Aerial crown-view tile of a tropical tree (Barro Colorado Island, Panama), acquired 20241014:
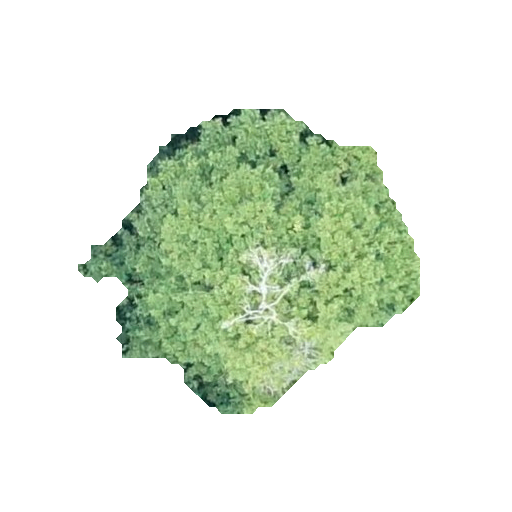
Species: Alseis blackiana
GBIF accepted scientific name: Alseis blackiana
Crown area: 102.407 m²